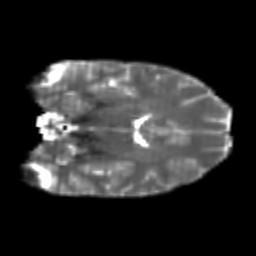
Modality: T2w
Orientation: coronal
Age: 23
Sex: female
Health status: healthy
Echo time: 0.074 s